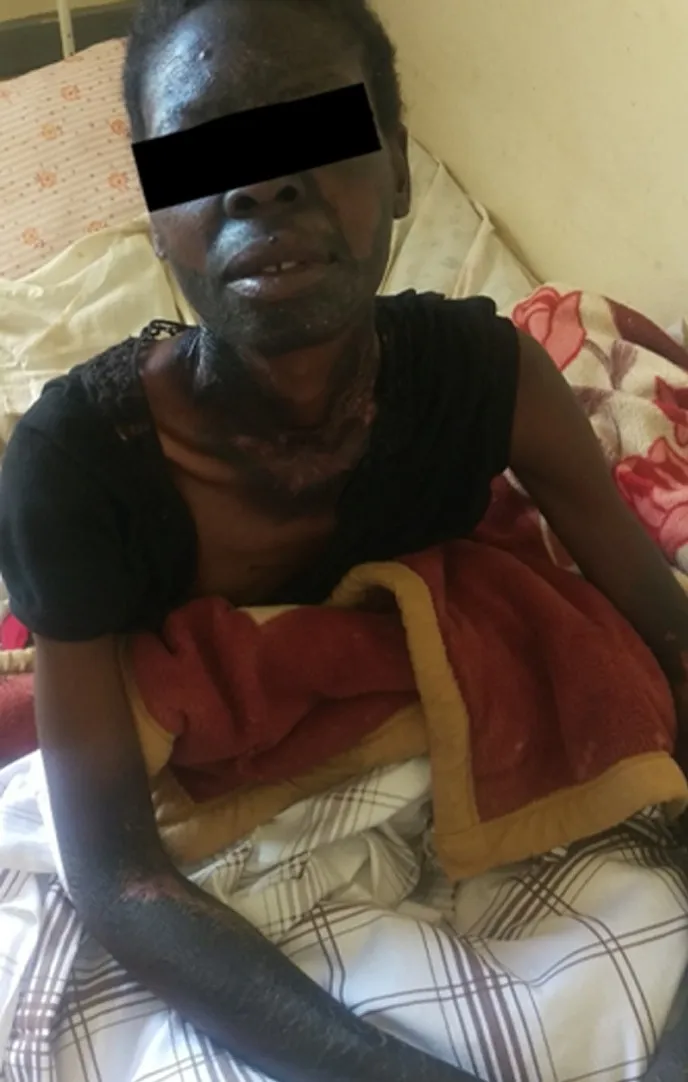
pre-treatment appearance of the patient showing photodermatitis, hyperpigmentation in sun-exposed areas and casal's necklace (courtesy of Dr Chishiba Kabengele).
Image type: medical_photograph (skin_photograph)